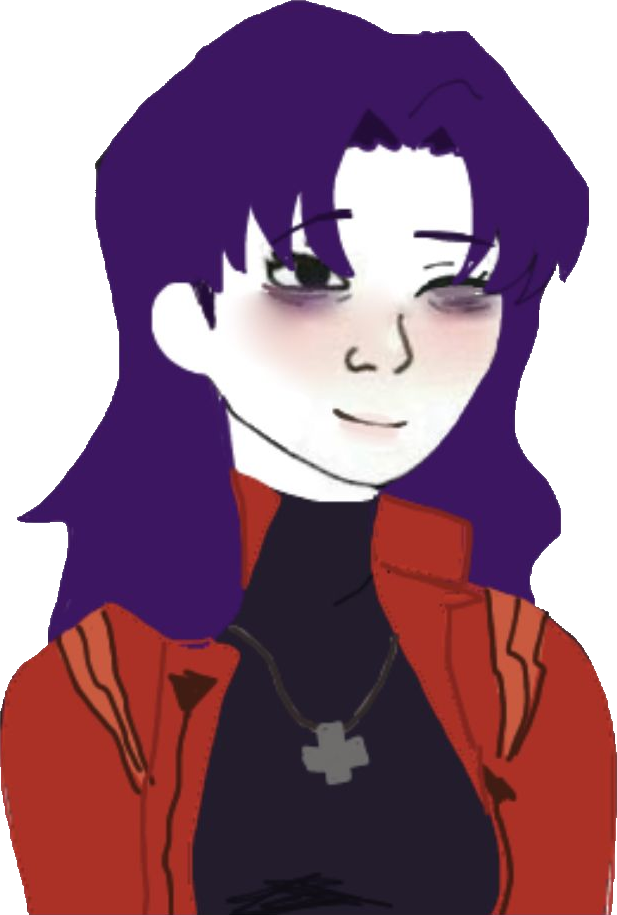
Label: 5_Doomer_Girl